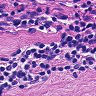
Metastatic tissue present: no